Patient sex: M
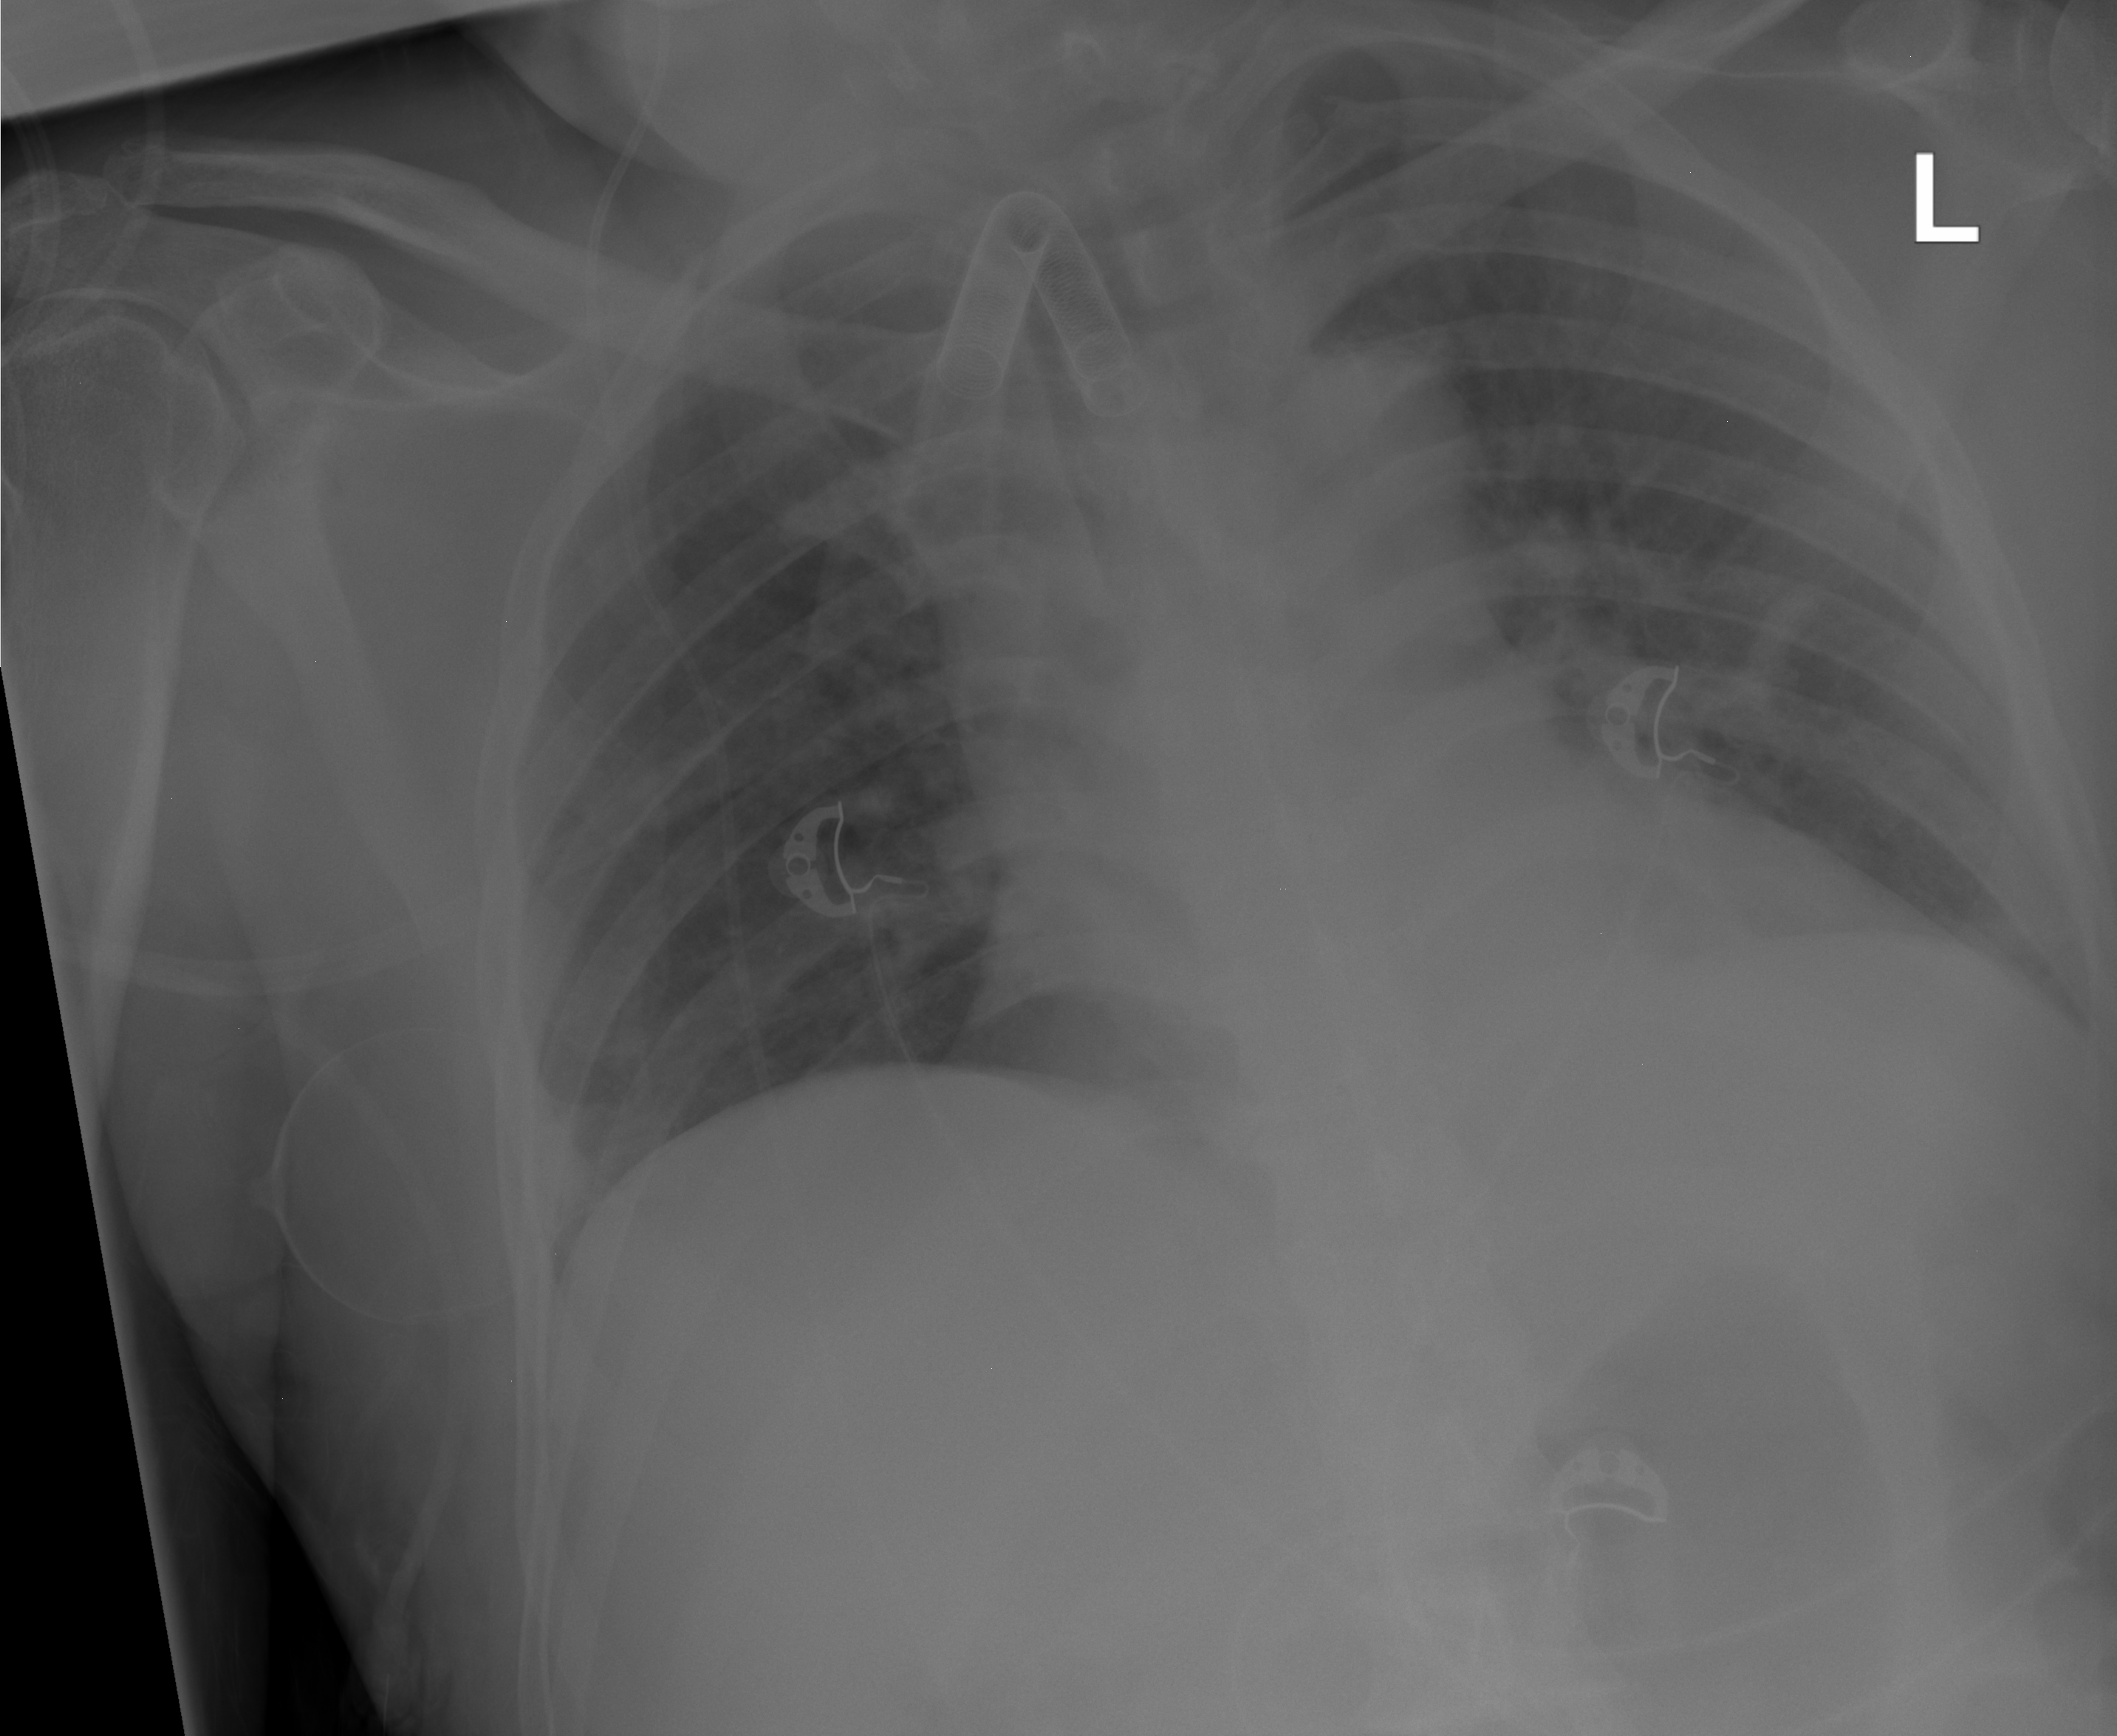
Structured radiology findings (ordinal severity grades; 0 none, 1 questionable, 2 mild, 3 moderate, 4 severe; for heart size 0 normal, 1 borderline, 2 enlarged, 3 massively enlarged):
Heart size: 2
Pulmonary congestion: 0
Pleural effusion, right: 0
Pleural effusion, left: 2
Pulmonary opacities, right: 0
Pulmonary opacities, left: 0
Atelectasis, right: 2
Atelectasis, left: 2